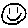
Label: smiley face